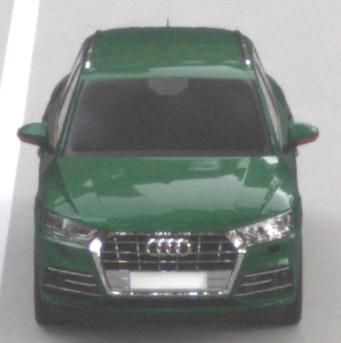
Make: Audi
Model: Q5 45 TFSI
Detailed model: Q5 (FY)
Model produced from: 2019/01
Model produced until: 2019/05
Doors: 5
Color: green
Road condition: dry road
Daytime: morning or afternoon
Contrast: low contrast